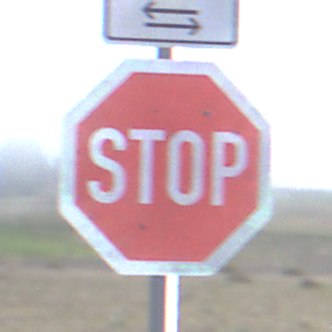
Verkehrszeichen: Stop
Zusatzzeichen oben: RichtungsangabeDurchPfeile9
Umgebung: Outdoor, Nature
Tageszeit: SunriseSunset
Wetter: Overcast
Licht: Natural
Jahreszeit: NotSpecified
Kontrast: LowContrast